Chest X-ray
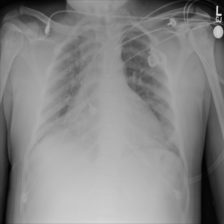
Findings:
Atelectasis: negative
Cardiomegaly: positive
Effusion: negative
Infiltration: negative
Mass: negative
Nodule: negative
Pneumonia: negative
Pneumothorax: negative
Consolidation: negative
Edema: negative
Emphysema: negative
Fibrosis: negative
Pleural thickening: negative
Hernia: negative